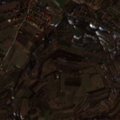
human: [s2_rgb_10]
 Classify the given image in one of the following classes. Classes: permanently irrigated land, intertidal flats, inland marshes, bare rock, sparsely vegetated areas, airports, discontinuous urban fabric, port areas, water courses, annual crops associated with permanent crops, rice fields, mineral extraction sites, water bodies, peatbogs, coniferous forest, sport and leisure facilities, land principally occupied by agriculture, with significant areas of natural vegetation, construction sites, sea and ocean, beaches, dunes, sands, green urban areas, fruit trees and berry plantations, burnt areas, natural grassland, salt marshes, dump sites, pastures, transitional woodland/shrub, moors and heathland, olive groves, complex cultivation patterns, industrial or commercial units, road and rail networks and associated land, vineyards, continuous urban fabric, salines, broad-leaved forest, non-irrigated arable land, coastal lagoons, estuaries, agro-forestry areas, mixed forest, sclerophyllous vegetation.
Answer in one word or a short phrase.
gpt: discontinuous urban fabric, non-irrigated arable land, complex cultivation patterns, land principally occupied by agriculture, with significant areas of natural vegetation, transitional woodland/shrub